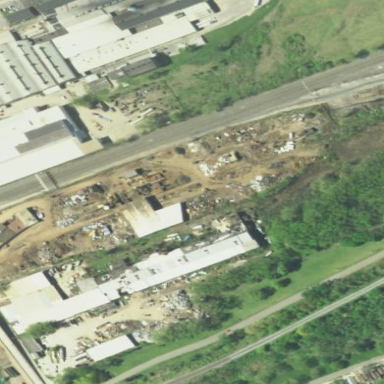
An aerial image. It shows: Scrap yard situated in industrial area.